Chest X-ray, PA view. Patient: 38 years old, sex M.
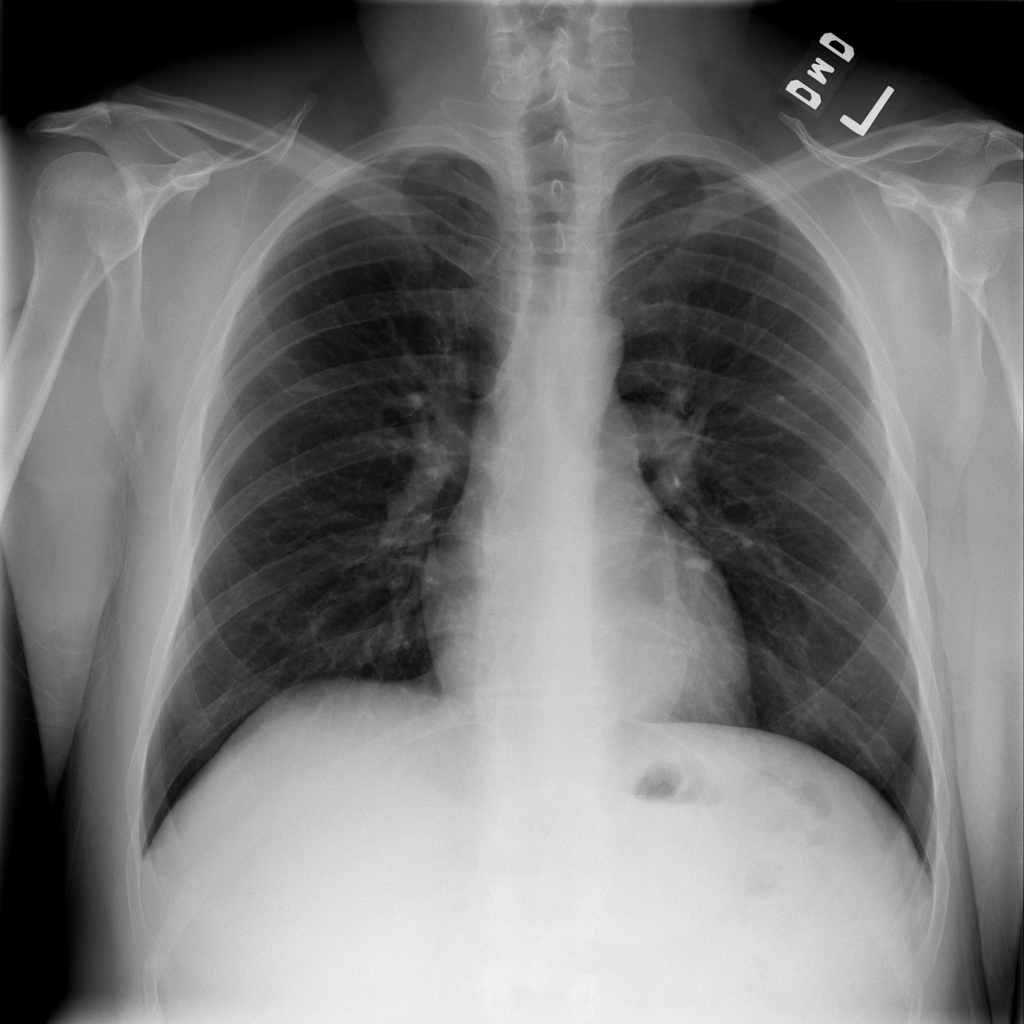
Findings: Hernia